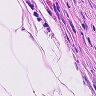
Metastatic tissue present: no